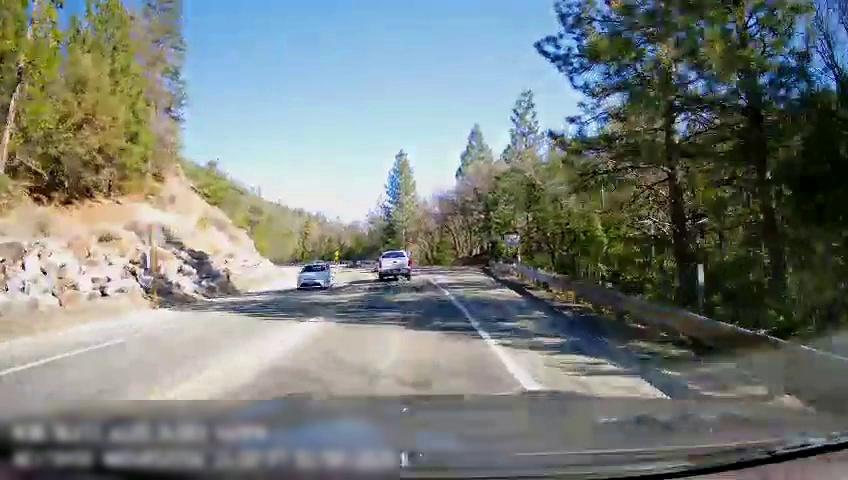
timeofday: Day
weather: Sunny
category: Drivable Space
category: Drivable Space
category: Vehicles | Truck
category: Vehicles | Car
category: Lanes | Opposite Lane
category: Lanes | Current Lane
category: Lanes | Opposite Lane
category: Lanes | Current Lane
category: Traffic | Signs